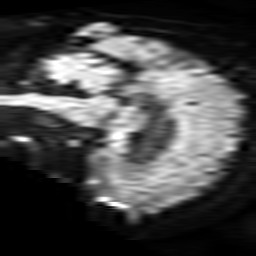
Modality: TRACE
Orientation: sagittal
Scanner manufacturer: philips
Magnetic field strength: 3 T
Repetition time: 4.654 s
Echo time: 0.07459 s